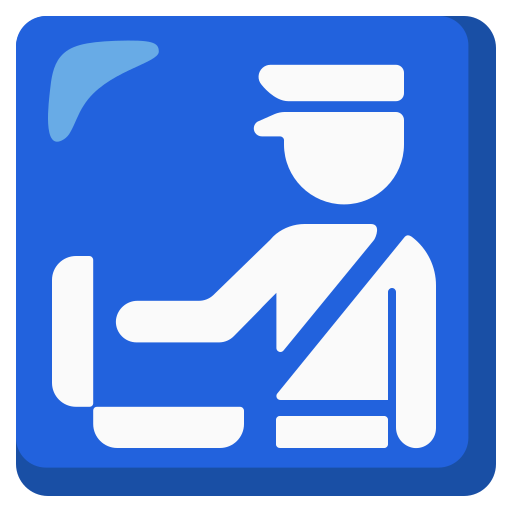
Emoji: 🛃